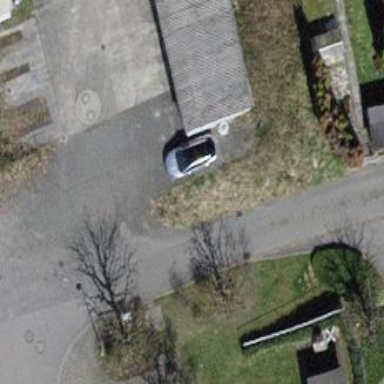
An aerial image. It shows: Garage building.